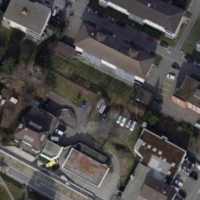
EUNIS habitat code: 54
Species observed at this site:
Lamium purpureum